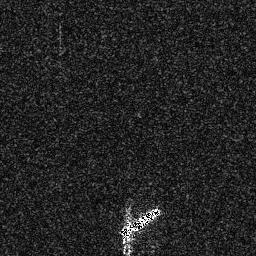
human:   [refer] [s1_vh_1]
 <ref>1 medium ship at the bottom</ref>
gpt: <box>[[46, 79, 62, 92, 0]]</box>